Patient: sex M, age 81
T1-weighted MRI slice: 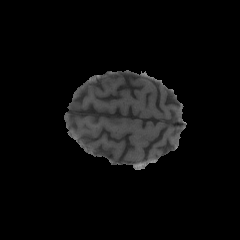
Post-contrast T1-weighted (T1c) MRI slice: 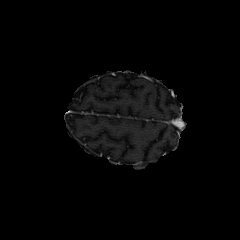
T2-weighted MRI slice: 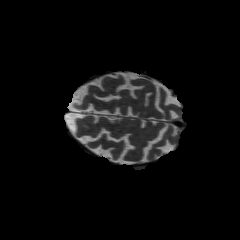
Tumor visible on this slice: no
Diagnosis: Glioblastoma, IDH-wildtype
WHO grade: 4